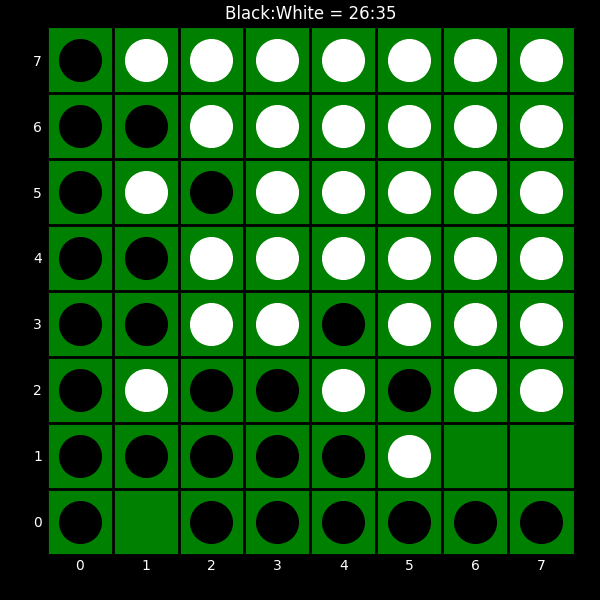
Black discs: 26
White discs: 35